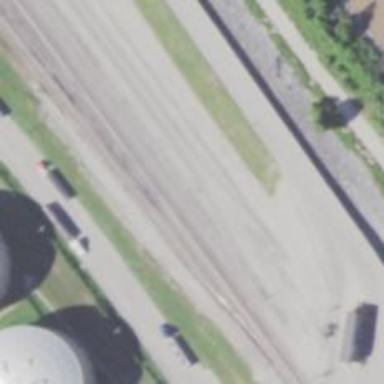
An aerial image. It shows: Railway spur service.